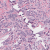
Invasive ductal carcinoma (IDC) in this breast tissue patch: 1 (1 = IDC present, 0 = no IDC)